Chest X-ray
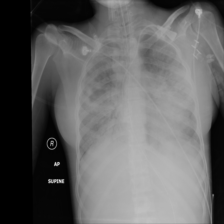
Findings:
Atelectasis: negative
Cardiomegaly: negative
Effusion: negative
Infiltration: negative
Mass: negative
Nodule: negative
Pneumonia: negative
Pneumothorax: negative
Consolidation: negative
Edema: negative
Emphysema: negative
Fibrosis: negative
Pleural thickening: negative
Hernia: negative